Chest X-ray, AP view. Patient: 38 years old, sex M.
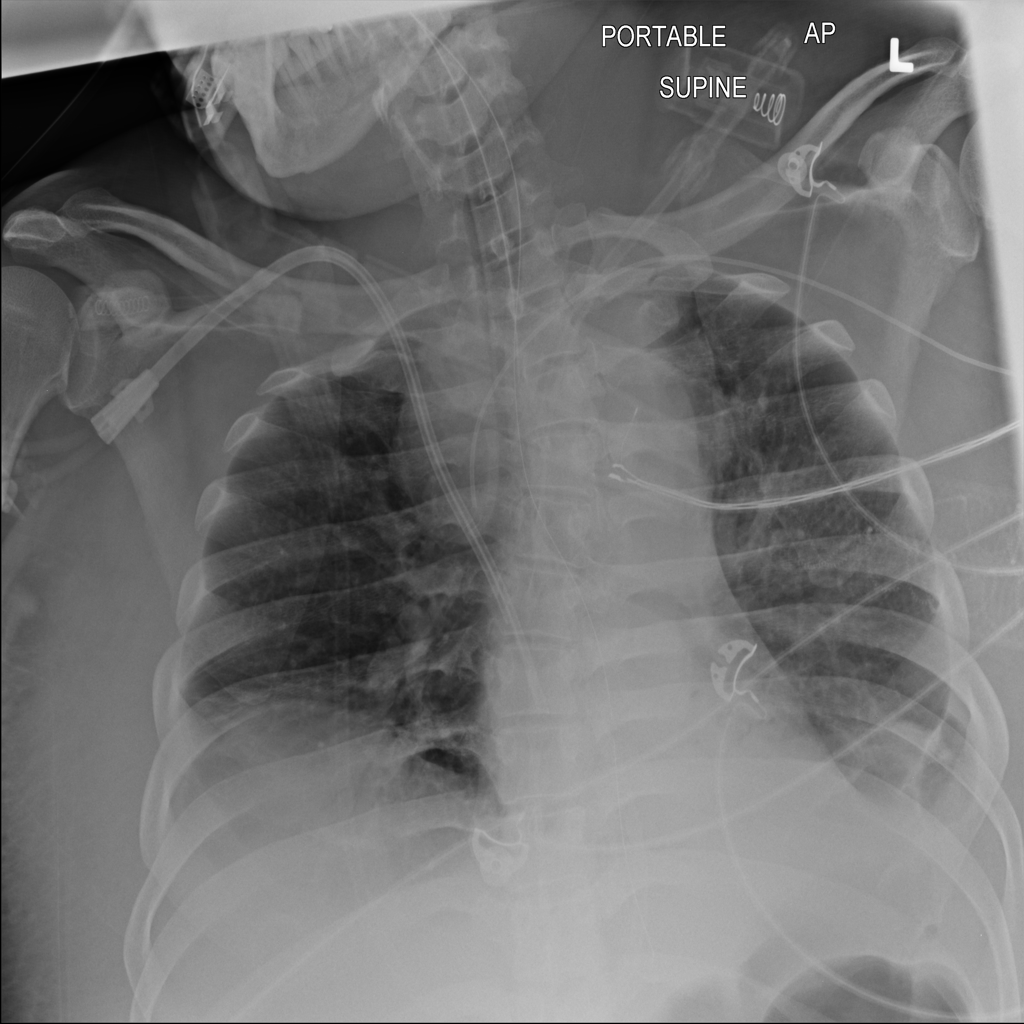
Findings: Effusion, Infiltration, Mass